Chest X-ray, PA view. Patient: 66 years old, sex M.
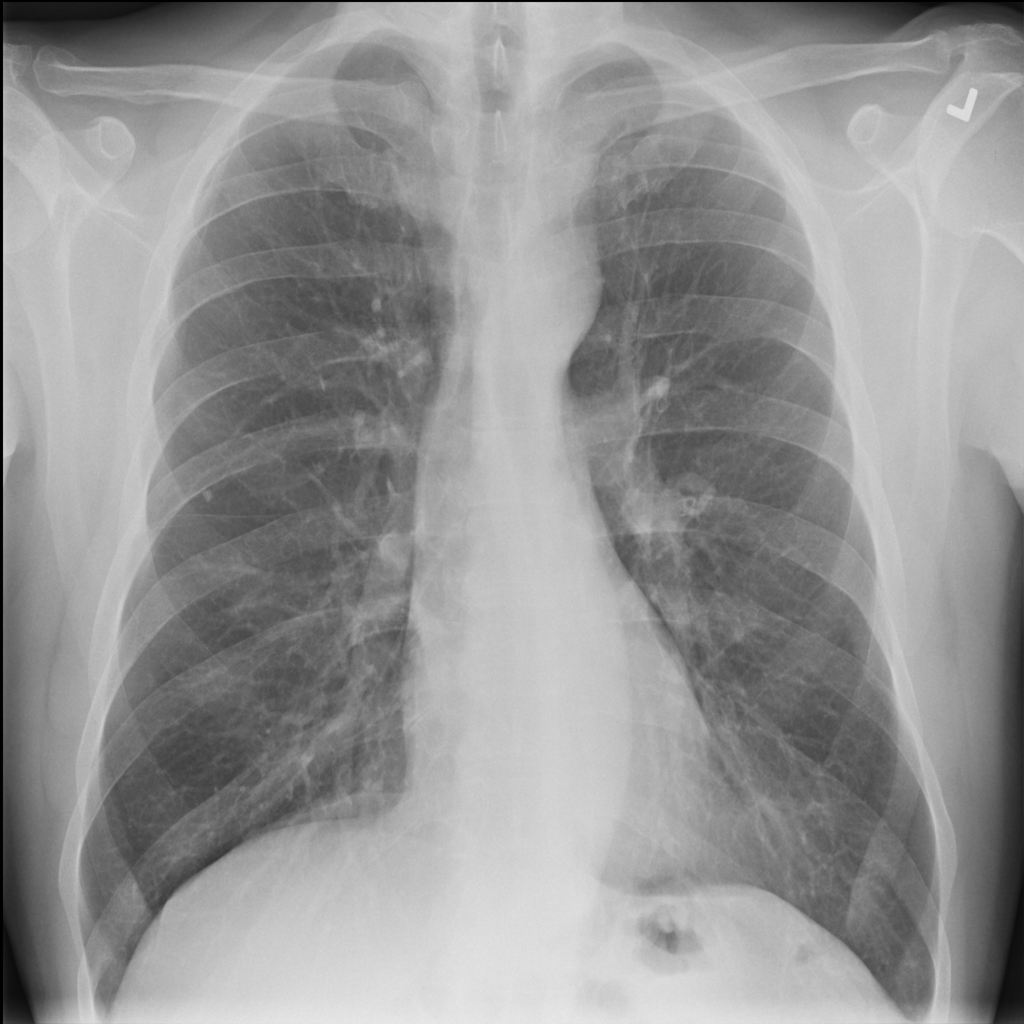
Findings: No Finding